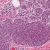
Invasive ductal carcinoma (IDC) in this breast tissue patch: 0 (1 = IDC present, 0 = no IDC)